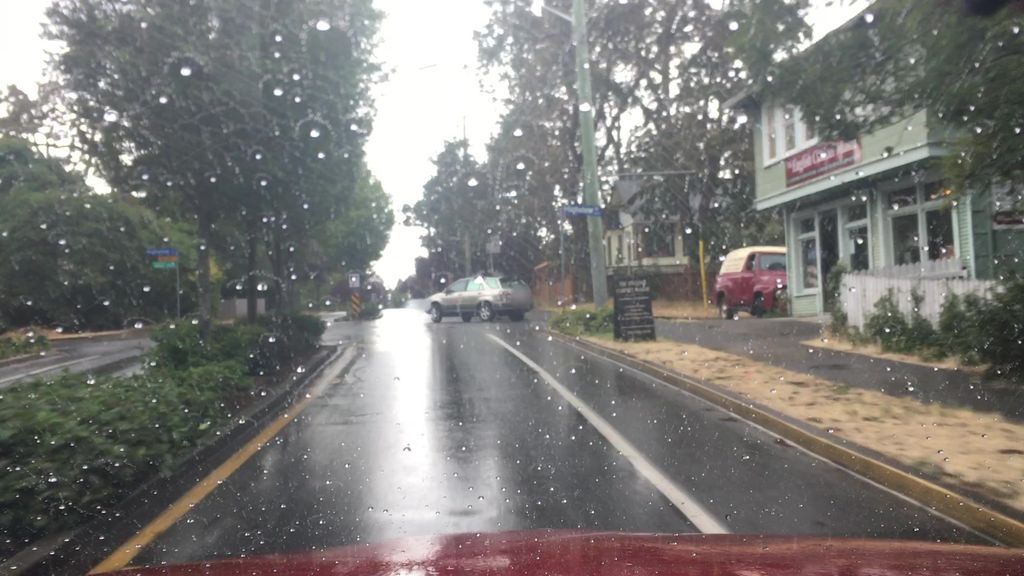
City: victoria